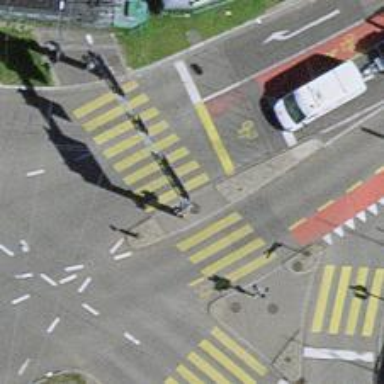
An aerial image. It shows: Road crossing with traffic signals and pedestrian island.